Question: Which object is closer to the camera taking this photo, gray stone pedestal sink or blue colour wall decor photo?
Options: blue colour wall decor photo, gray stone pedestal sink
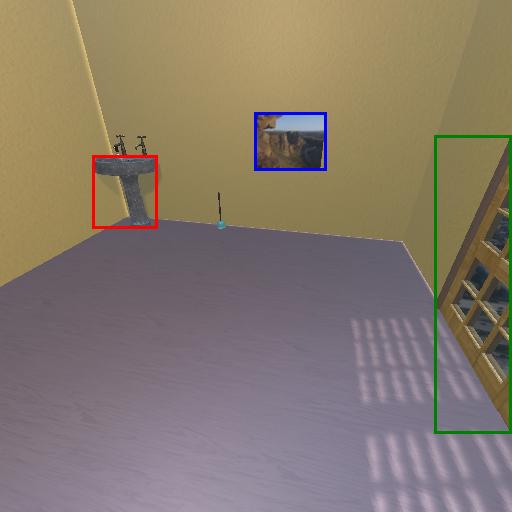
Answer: blue colour wall decor photo